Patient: sex F, age 34
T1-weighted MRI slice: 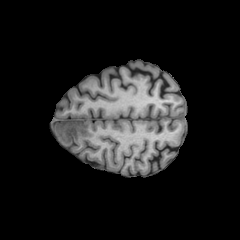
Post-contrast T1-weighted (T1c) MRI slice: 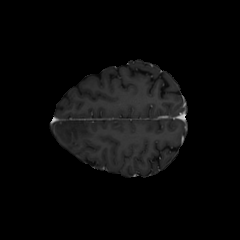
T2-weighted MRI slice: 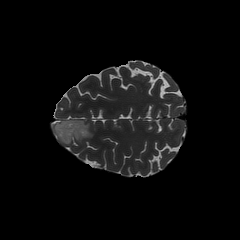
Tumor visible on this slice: yes
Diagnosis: Astrocytoma, IDH-mutant
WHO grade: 2